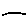
Label: line